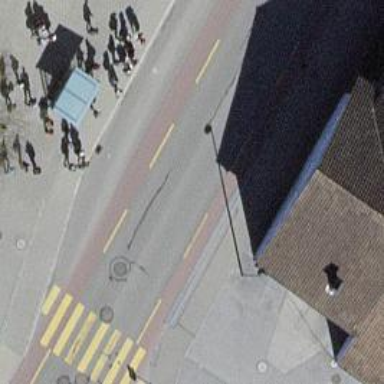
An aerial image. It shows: Public transport stop position.